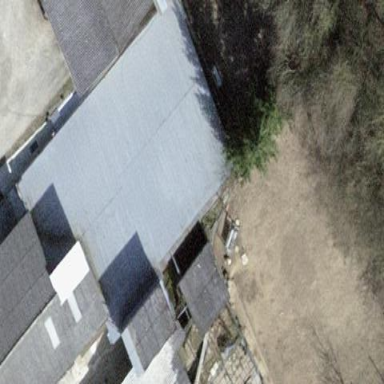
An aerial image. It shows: Farm auxiliary building.